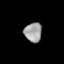
Tissue: lung
Cell type: Myeloid cells
Senescence score: 0.1698
Nuclear area (px): 334
Mean DAPI intensity: 158.114